Field crop: maize
Growth stage: 2
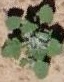
Species: chenopodium